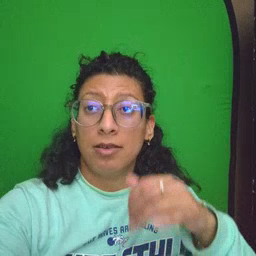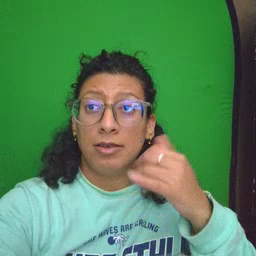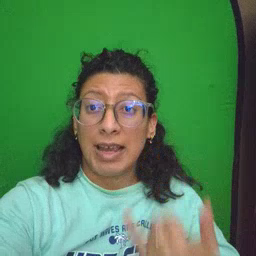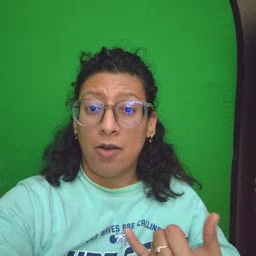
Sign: now